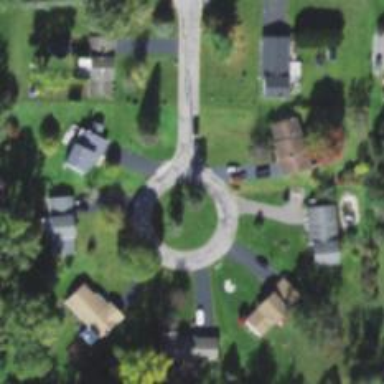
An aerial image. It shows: Turning loop on the road.